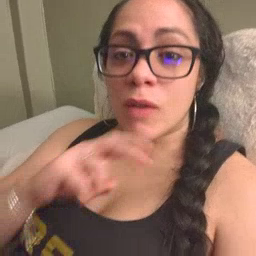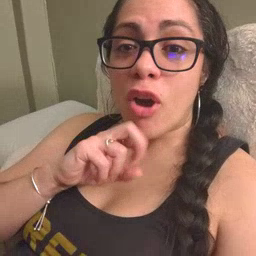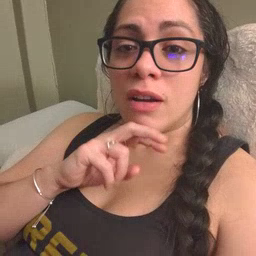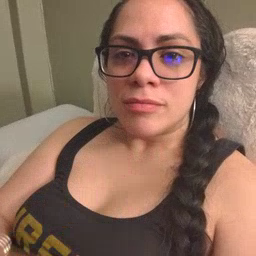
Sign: frog